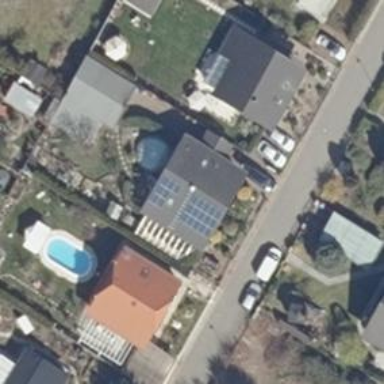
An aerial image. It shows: Simple and straightforward house.